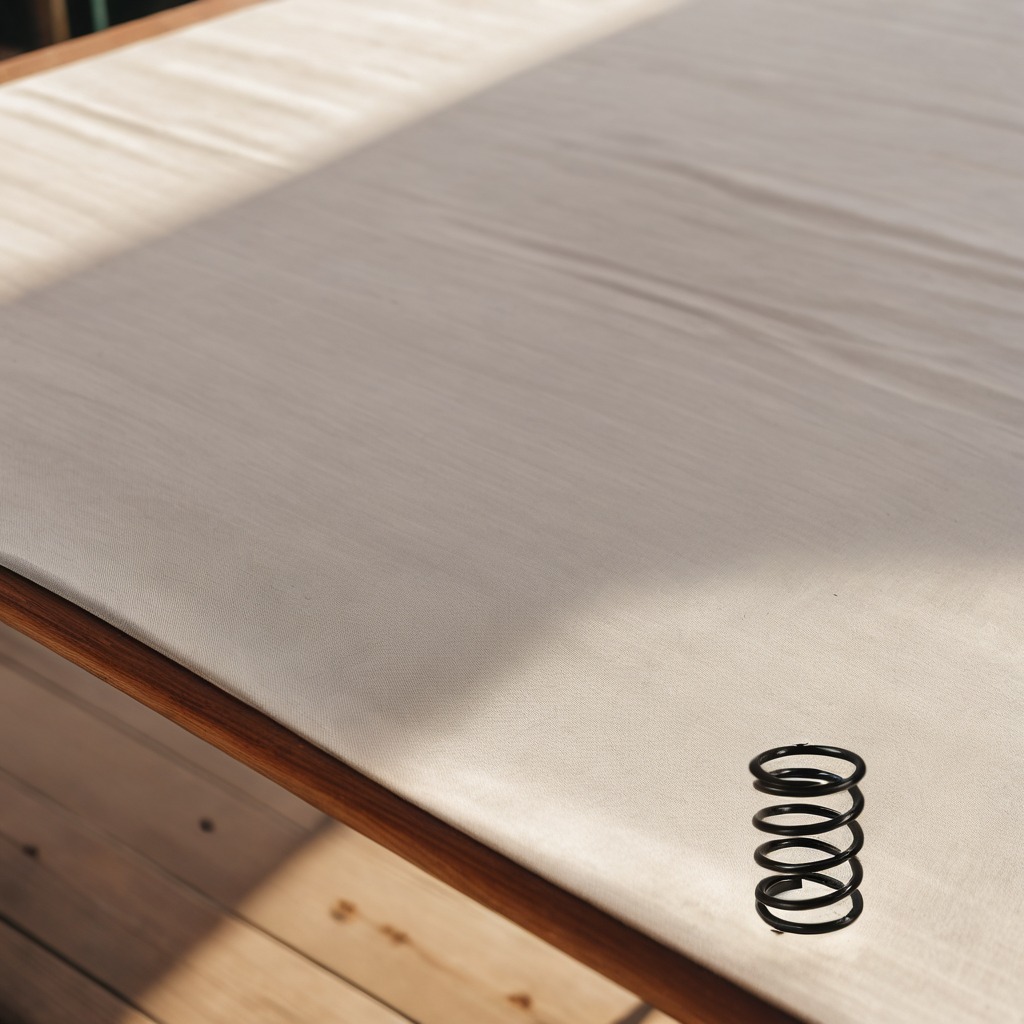
A coiled metal spring lies on a wooden table.